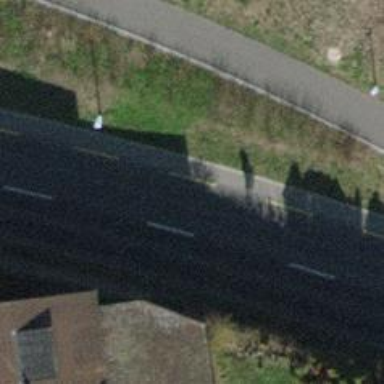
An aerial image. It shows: Secondary road with lane designated for cycling on the left side. The road surface is asphalt.